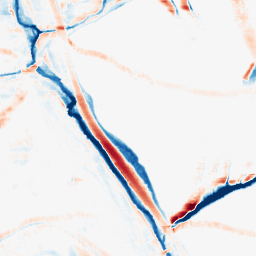
Category: morphological
Decomposition family: morphological_rect
Decomposition parameters: operation: average
width: 20
height: 10
Upsampling method: cubic_mitchell
Upsampling parameters: scale: 2
Upsampling scale: 2